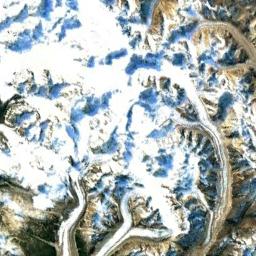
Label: snowberg